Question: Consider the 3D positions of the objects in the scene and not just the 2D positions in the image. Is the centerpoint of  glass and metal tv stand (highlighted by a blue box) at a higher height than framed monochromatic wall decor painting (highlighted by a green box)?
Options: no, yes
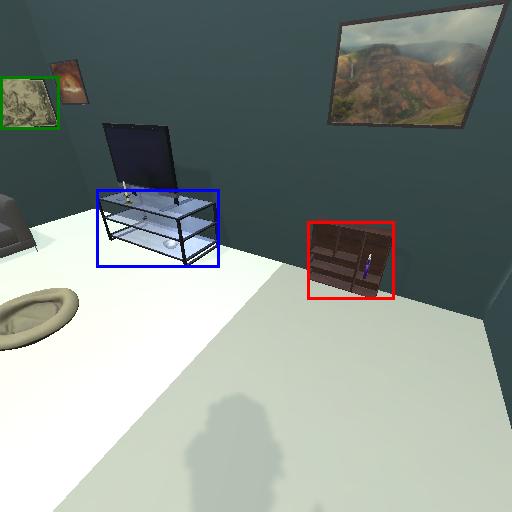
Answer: no